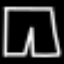
Label: pants